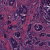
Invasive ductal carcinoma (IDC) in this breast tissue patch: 1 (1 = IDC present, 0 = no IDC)